Question: How many ricochets will a ball launched from (1.0, 1.0) at 25° need to hit the target at (9.0, 9.0)? The ball reflects perfectly off the arena walls and mirror-obstacles.
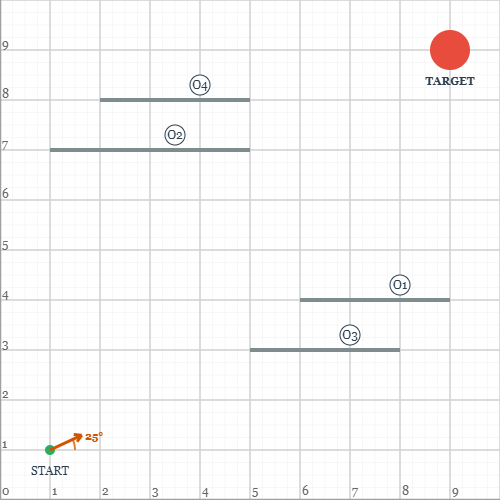
Answer: 5